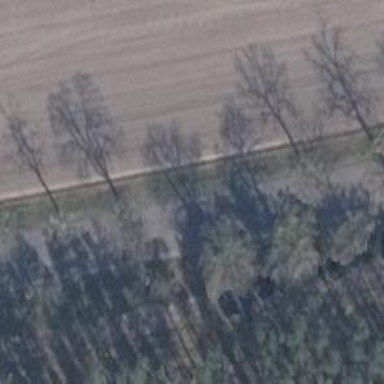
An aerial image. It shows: Row of trees in natural setting.